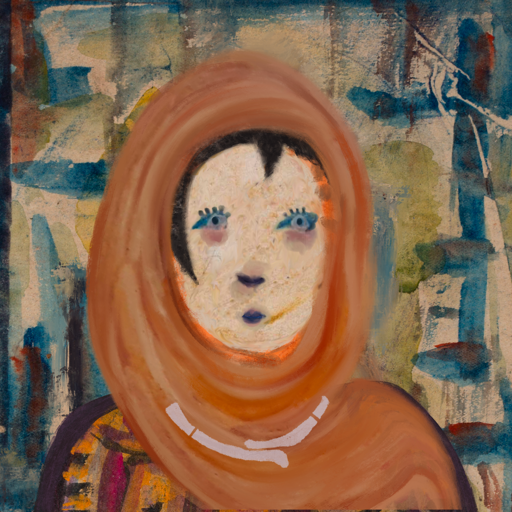
Background: Orphan, Head And Neck Front: Rupkatha, Face Front: Hill_Girl, Bust: Doll, Hair Front: Roy_Bahadur, Head Accessory: Pious_Lady_Scarf, Second Necklace: Blank, Necklace: Hypocrite_2, Baby: Blank